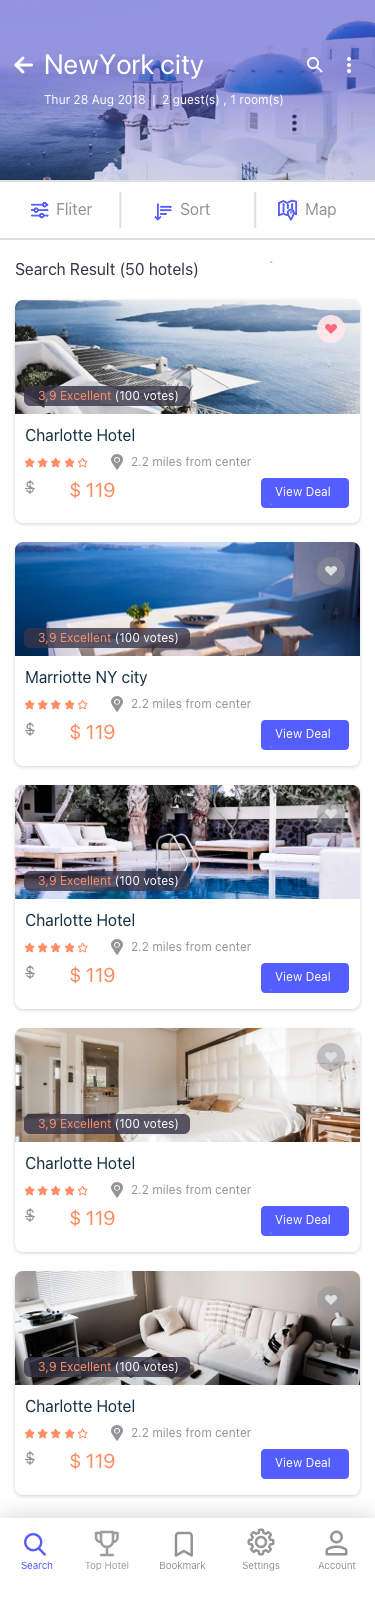
Text in this UI design:
NewYork city
Thur 28 Aug 2018  |  2 guest(s) , 1 room(s)
Fliter
Sort
Map
Search Result (50 hotels)
2.2 miles from center
Charlotte Hotel
View Deal
$ 219

$ 119

3,9 Excellent (100 votes)
2.2 miles from center
Marriotte NY city
View Deal
$ 219

$ 119

3,9 Excellent (100 votes)
2.2 miles from center
Charlotte Hotel
View Deal
$ 219

$ 119

3,9 Excellent (100 votes)
2.2 miles from center
Charlotte Hotel
View Deal
$ 219

$ 119

3,9 Excellent (100 votes)
2.2 miles from center
Charlotte Hotel
View Deal
$ 219

$ 119

3,9 Excellent (100 votes)
Account
Bookmark
Search
Settings
Top Hotel